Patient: sex F, age 69
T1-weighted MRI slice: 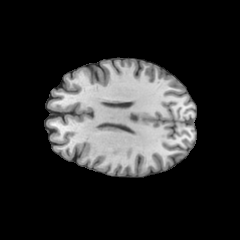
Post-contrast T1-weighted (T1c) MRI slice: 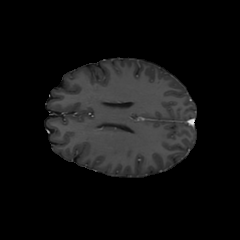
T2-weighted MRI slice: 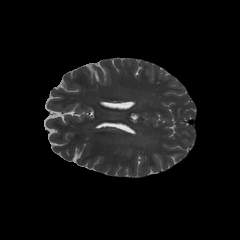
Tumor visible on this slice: no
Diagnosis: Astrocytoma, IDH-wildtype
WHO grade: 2